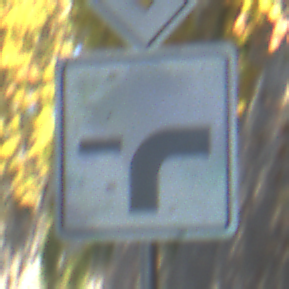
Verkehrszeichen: VerlaufVorfahrtsstrasse9
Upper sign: Vorfahrtsstrasse
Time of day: Midday
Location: Outdoor (Urban)
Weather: Clear
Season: NotSpecified
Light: Natural